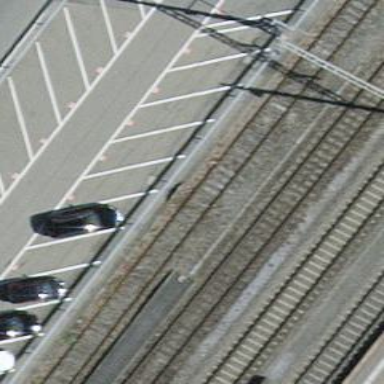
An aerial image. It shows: Railway buffer stop.